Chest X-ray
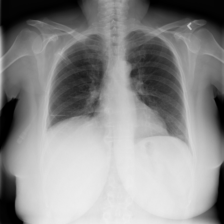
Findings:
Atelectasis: negative
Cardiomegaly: negative
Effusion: positive
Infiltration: negative
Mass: negative
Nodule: negative
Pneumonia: negative
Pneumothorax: negative
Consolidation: negative
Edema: negative
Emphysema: negative
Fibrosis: negative
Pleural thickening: negative
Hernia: negative